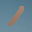
Label: 1